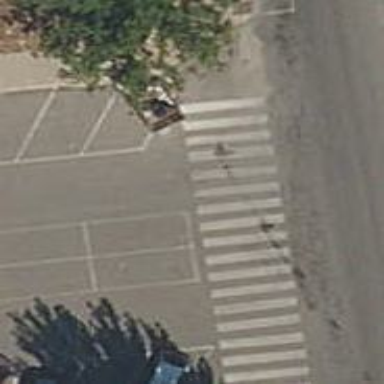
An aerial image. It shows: Marked road crossing.